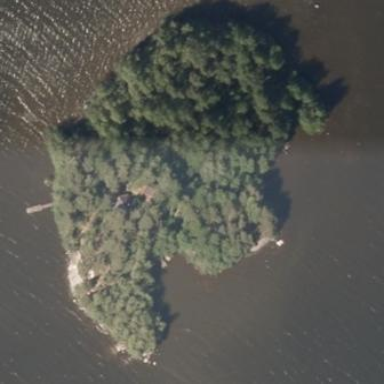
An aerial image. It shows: Islet.